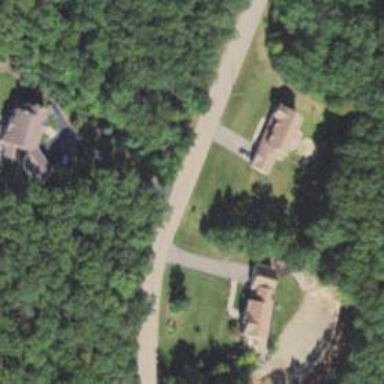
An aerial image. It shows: Driveway leading to service road.